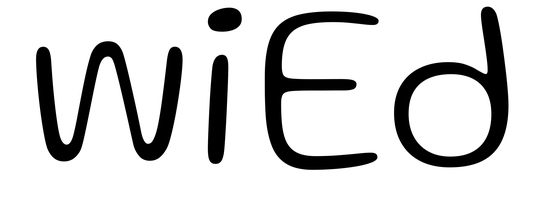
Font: Gluten_ExtraLight